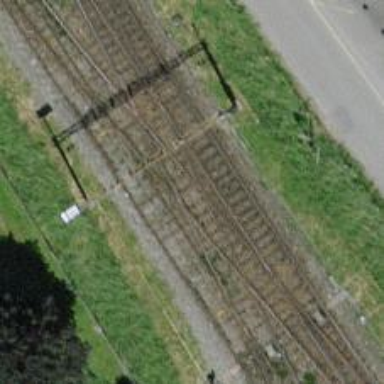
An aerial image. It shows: Railway yard with electrified tracks and single track.